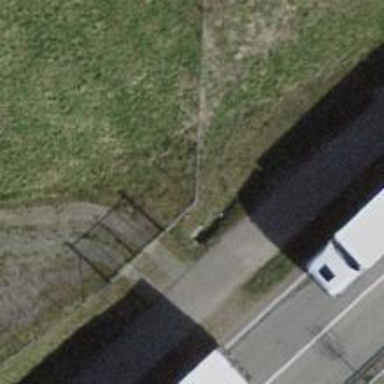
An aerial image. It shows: Gate.